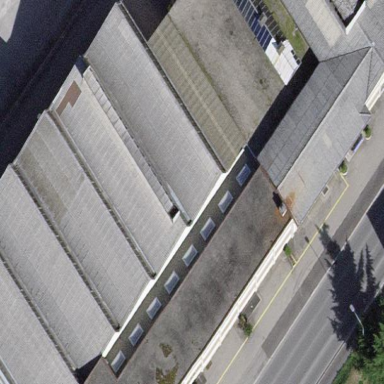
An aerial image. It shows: Building with skillion roof that is yellow in color.